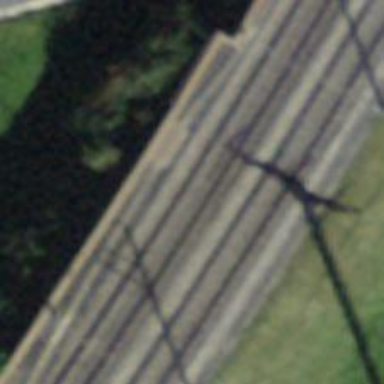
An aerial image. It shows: Railway with electrified contact lines.